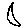
Label: moon